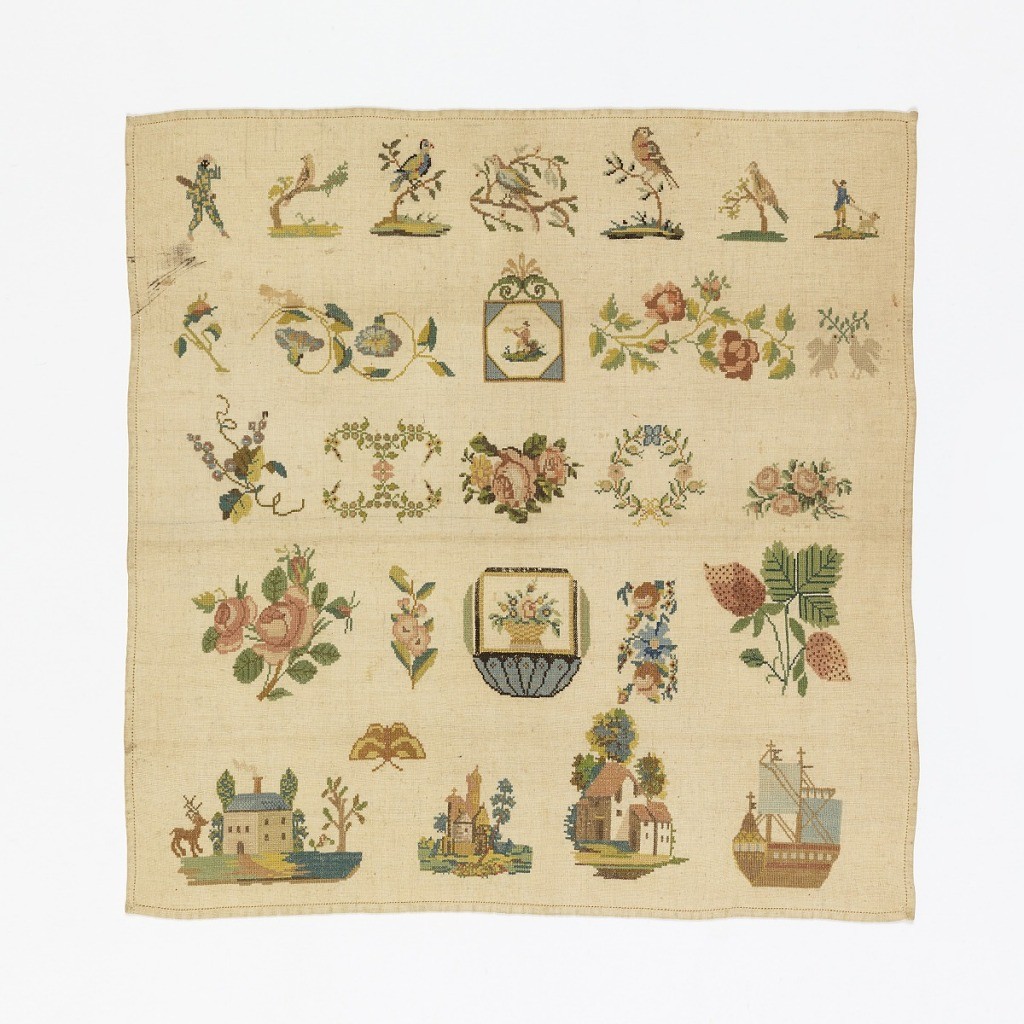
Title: Sampler
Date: mid-19th century
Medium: silk and cotton embroidery on linen foundation Technique: embroidered in cross stitches on plain weave foundation
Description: Five bands of motifs starting with harlequin, birds, curving floral bands, strawberry, two houses in landscape and a ship.